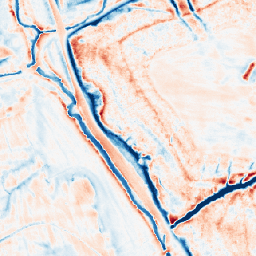
Category: edge_preserving
Decomposition family: anisotropic_diffusion
Decomposition parameters: iterations: 50
kappa: 10
gamma: 0.2
Upsampling method: area
Upsampling parameters: scale: 4
Upsampling scale: 4